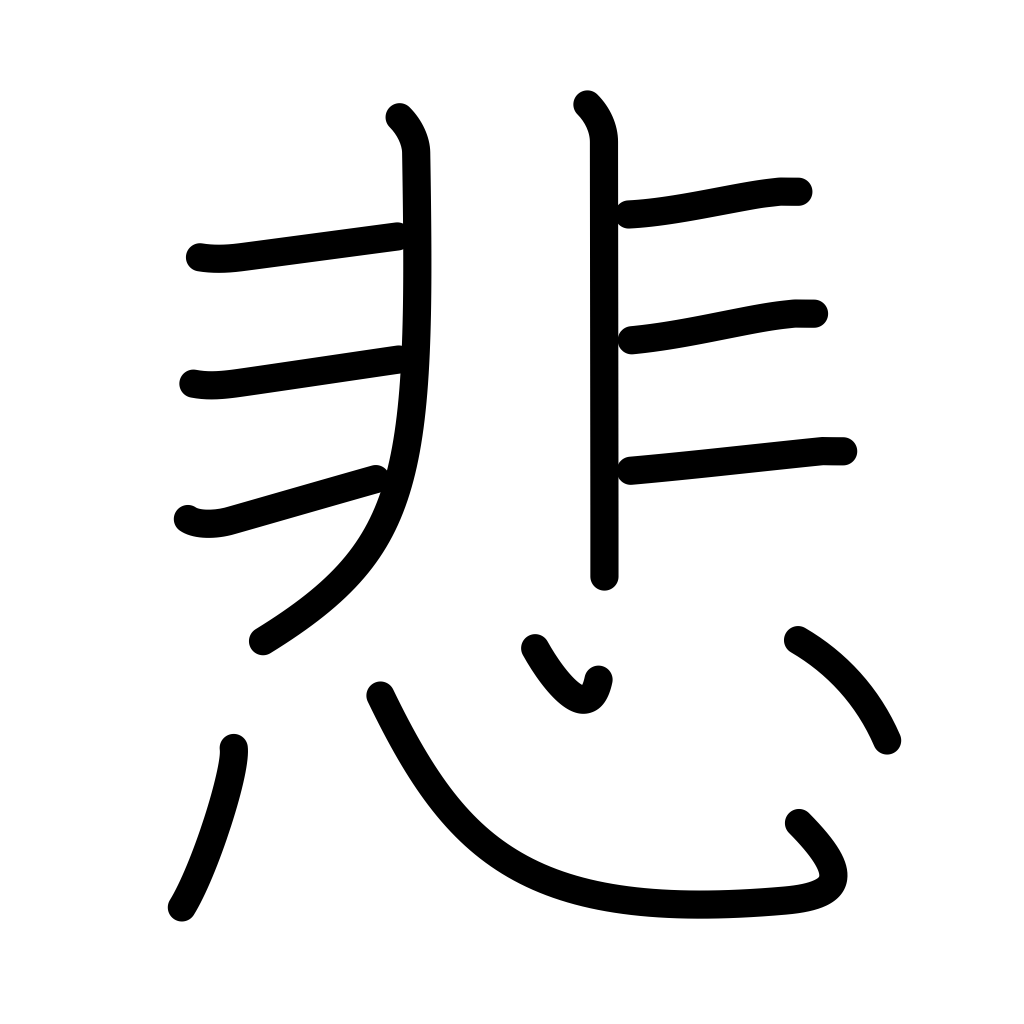
Meaning: grieve, sad, deplore, regret